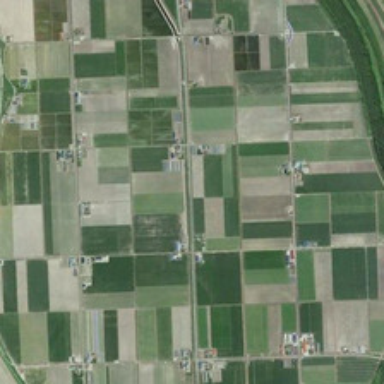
Some sparse buildings are in many pieces of farmlands .